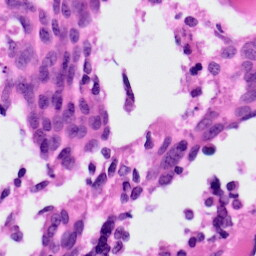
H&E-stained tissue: Ovarian